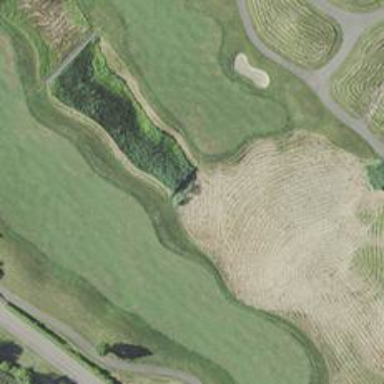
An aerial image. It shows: Pathway for golfing.